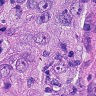
Metastatic tissue present: yes